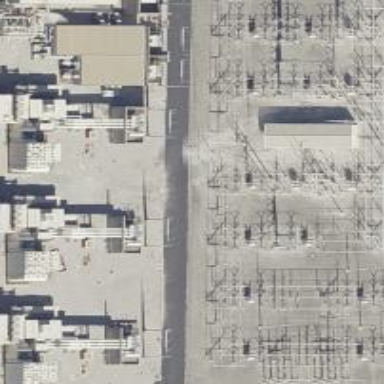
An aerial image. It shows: Fenced power substation at the transmission level.